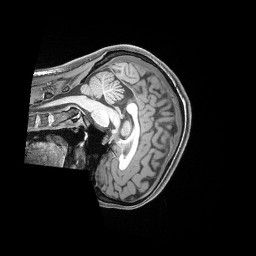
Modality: T1w
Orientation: sagittal
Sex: female
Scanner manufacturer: siemens
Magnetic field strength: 3 T
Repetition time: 2.4 s
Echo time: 0.00222 s